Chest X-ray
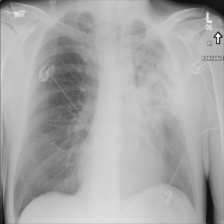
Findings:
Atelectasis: negative
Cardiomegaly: negative
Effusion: negative
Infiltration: positive
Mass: negative
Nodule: negative
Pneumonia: negative
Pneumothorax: negative
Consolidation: positive
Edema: negative
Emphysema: negative
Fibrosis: negative
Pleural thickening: negative
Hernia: negative